Question: I have 2 filter functions exported from helpers.js file:
'''
export const filterSource = (data, source_tags_array) => {
let accumulator = []
source_tags_array.forEach( tag => {
accumulator = data.filter( event => {return event.source_type.includes(tag)})
// accumulator.concat(...tmp)
})
accumulator.sort(function(a,b) {
return new Date(b.date) - new Date(a.date)
})
return accumulator
}
export const filterTags = (data, tags_array) => {
let accumulator = []
tags_array.forEach( tag => {
data.forEach((event) => {
if (!accumulator.some(el => el.id === event.id) && event.tags.includes(tag)) {
accumulator.push(event)
}
})
return accumulator
})
}
'''
And I import them in reducer file:
'''
import * as helpers from "../helpers";
export const filter = events_data => {
return (dispatch, getState) => {
const { access_tags, access_source_tags} = getState().user
const filteredSource = helpers.filterSource(events_data, access_source_tags)
const events = helpers.filterTags(filteredSource, access_tags)
dispatch(fetchEventsSuccess(events))
}}
'''
While first one (filterSource) works fine the second (filterTags) is

In case you cannot see image...
filteredSource: Array(160)
events_data: Array(395)
accesss_source_tags: Array(1)
access_tags: Array(1)
The from filterTags in helpers.js on return point is but for some reason after import is ...
I tried named imports as well... same problem.
Any ideas?
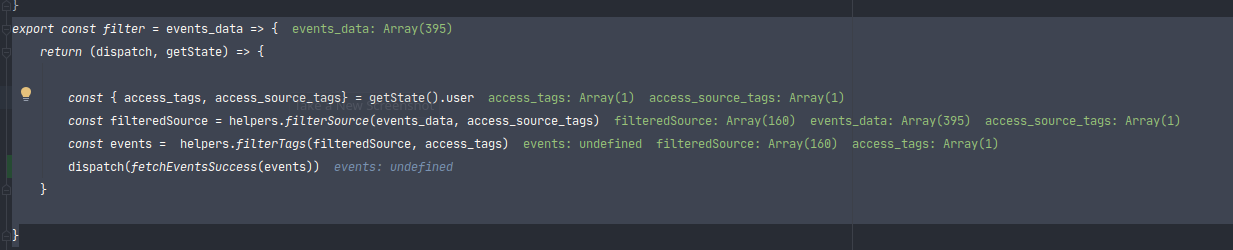
Answer: The 'return' inside 'filterTags' is inside the 'forEach', move it outside and it should work
'''
export const filterTags = (data, tags_array) => {
let accumulator = []
tags_array.forEach( tag => {
data.forEach((event) => {
if (!accumulator.some(el => el.id === event.id) && event.tags.includes(tag)) {
accumulator.push(event)
}
})
})
return accumulator
}
'''